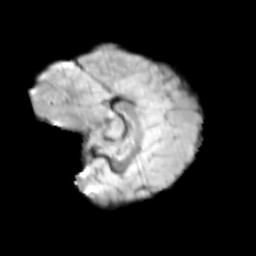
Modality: T2w
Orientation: sagittal
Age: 12
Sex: female
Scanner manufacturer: siemens
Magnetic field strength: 3 T
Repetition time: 3.8 s
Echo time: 0.07 s